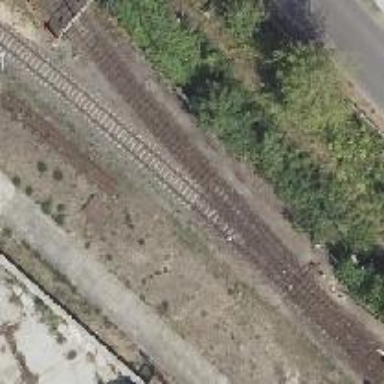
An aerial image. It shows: Railway yard.